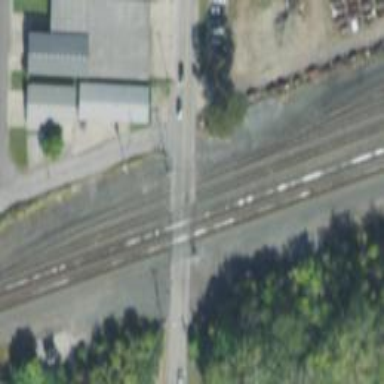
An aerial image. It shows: Railway level crossing.